Field crop: tomato
Growth stage: 1
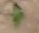
Species: solanum